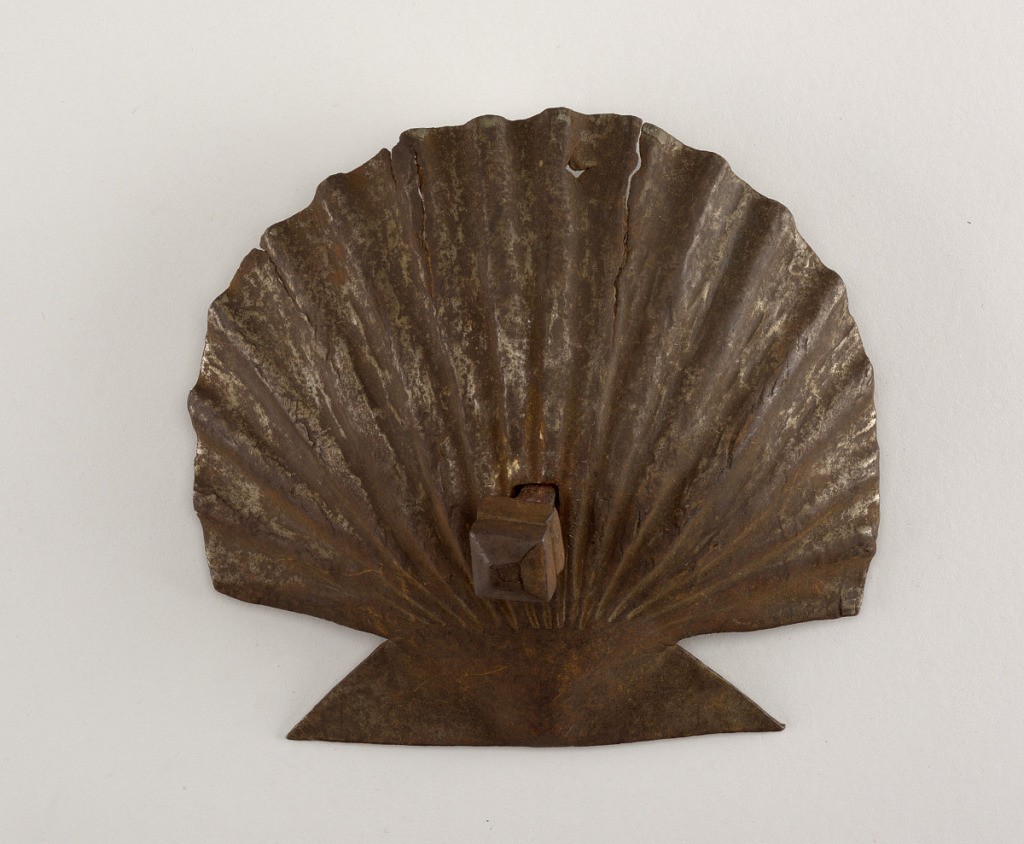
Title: door boss and nail
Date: ca. 1500
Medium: wrought iron
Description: In the form of a scallop shell. Squared nail head on squared shank.